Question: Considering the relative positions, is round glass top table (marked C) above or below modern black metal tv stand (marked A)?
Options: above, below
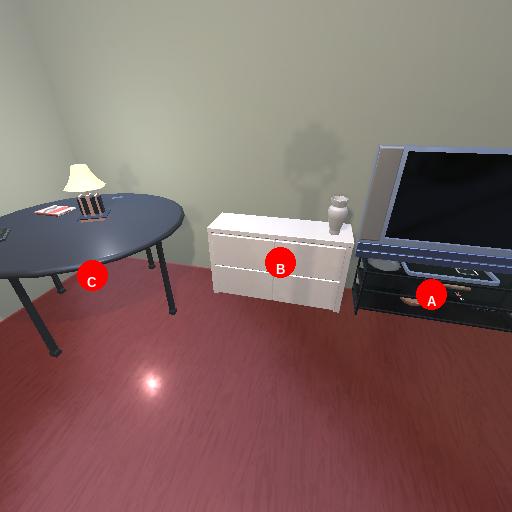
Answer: above